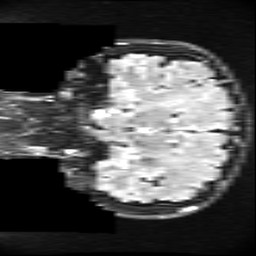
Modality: FLAIR
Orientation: coronal
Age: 23
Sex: male
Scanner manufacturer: ge
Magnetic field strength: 3 T
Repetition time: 11 s
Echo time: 0.1497 s